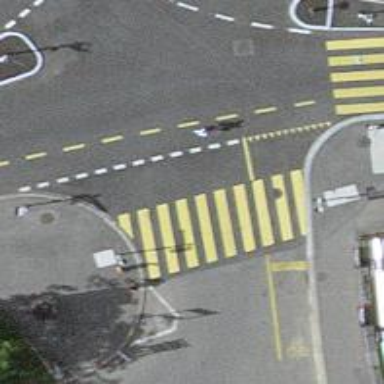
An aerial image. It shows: Kerb barrier.